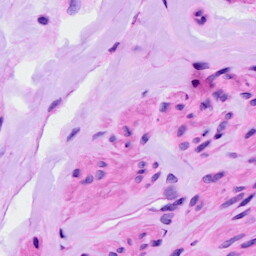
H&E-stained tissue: Ovarian